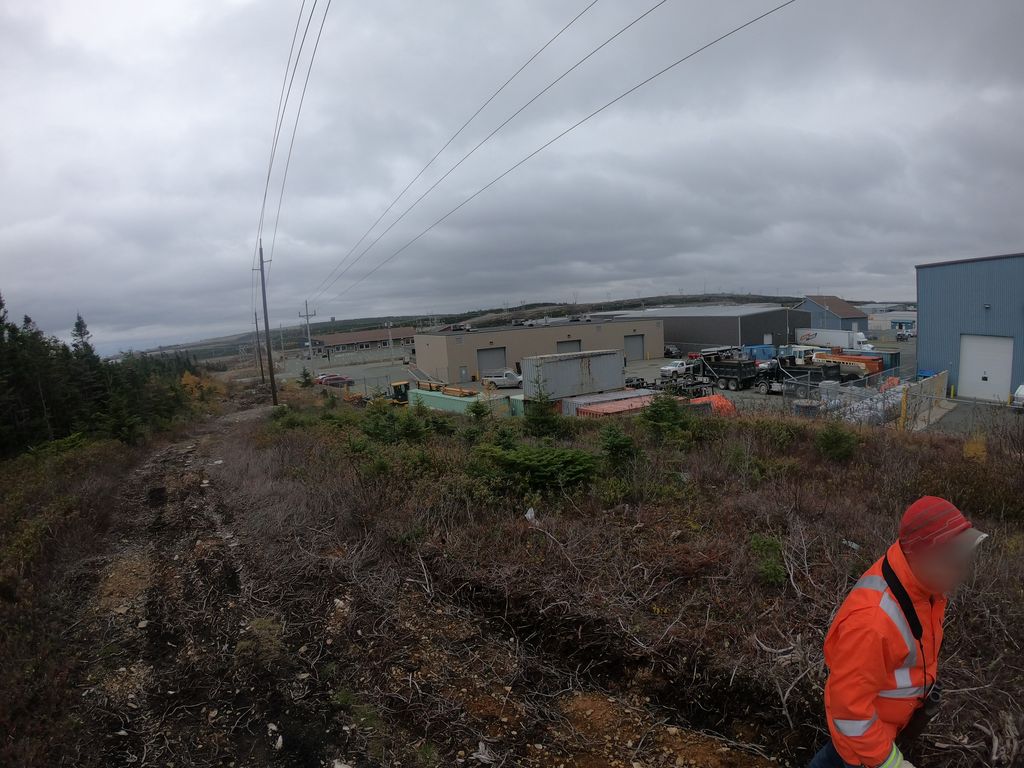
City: st_johns